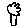
Label: tree